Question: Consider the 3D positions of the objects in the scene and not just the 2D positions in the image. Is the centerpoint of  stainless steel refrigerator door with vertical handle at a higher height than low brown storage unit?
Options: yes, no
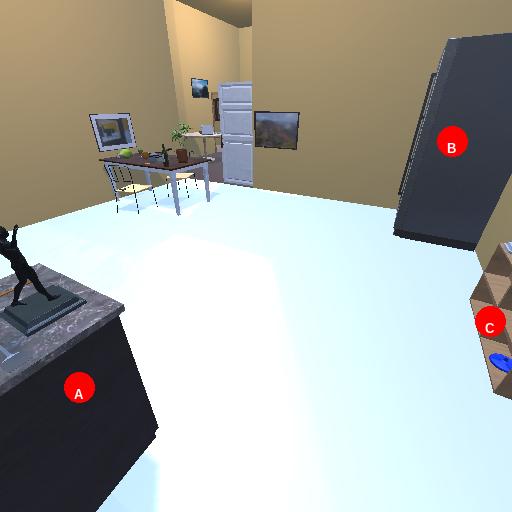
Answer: yes